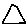
Label: triangle